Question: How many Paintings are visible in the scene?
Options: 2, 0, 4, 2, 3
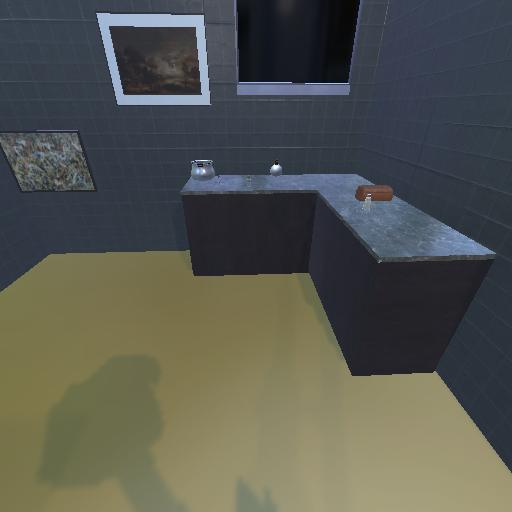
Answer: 2